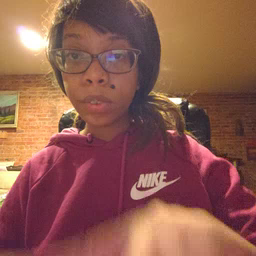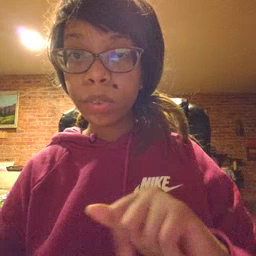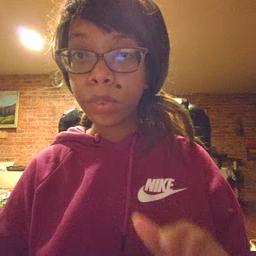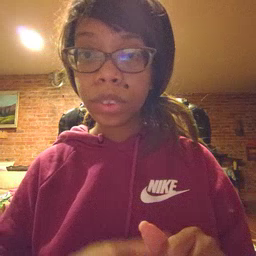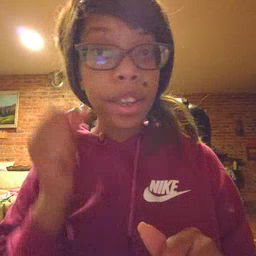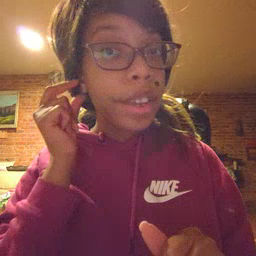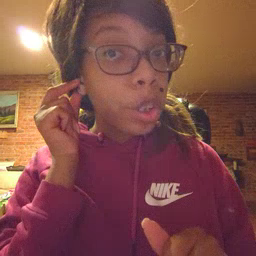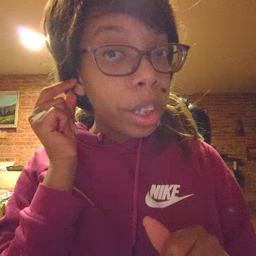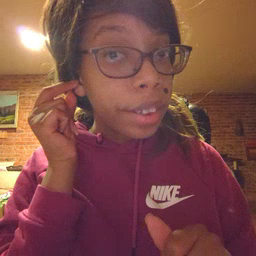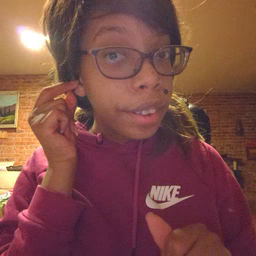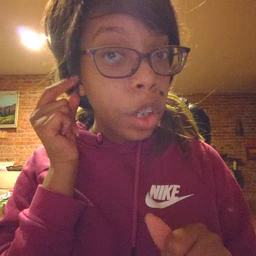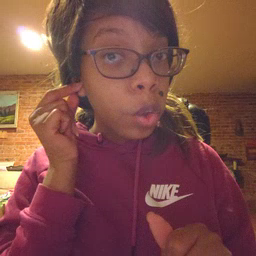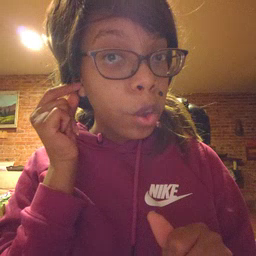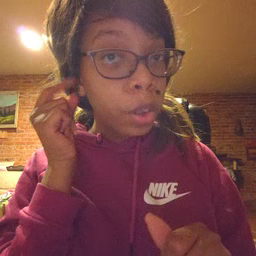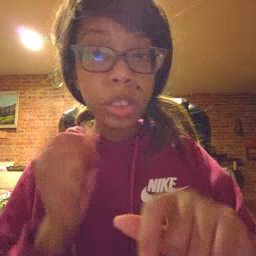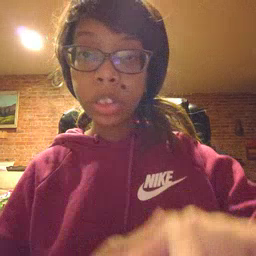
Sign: ear